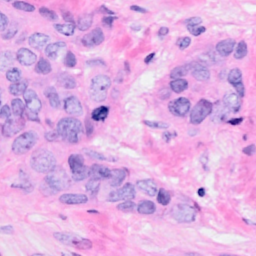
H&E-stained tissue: Breast